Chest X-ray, PA view. Patient: 69 years old, sex M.
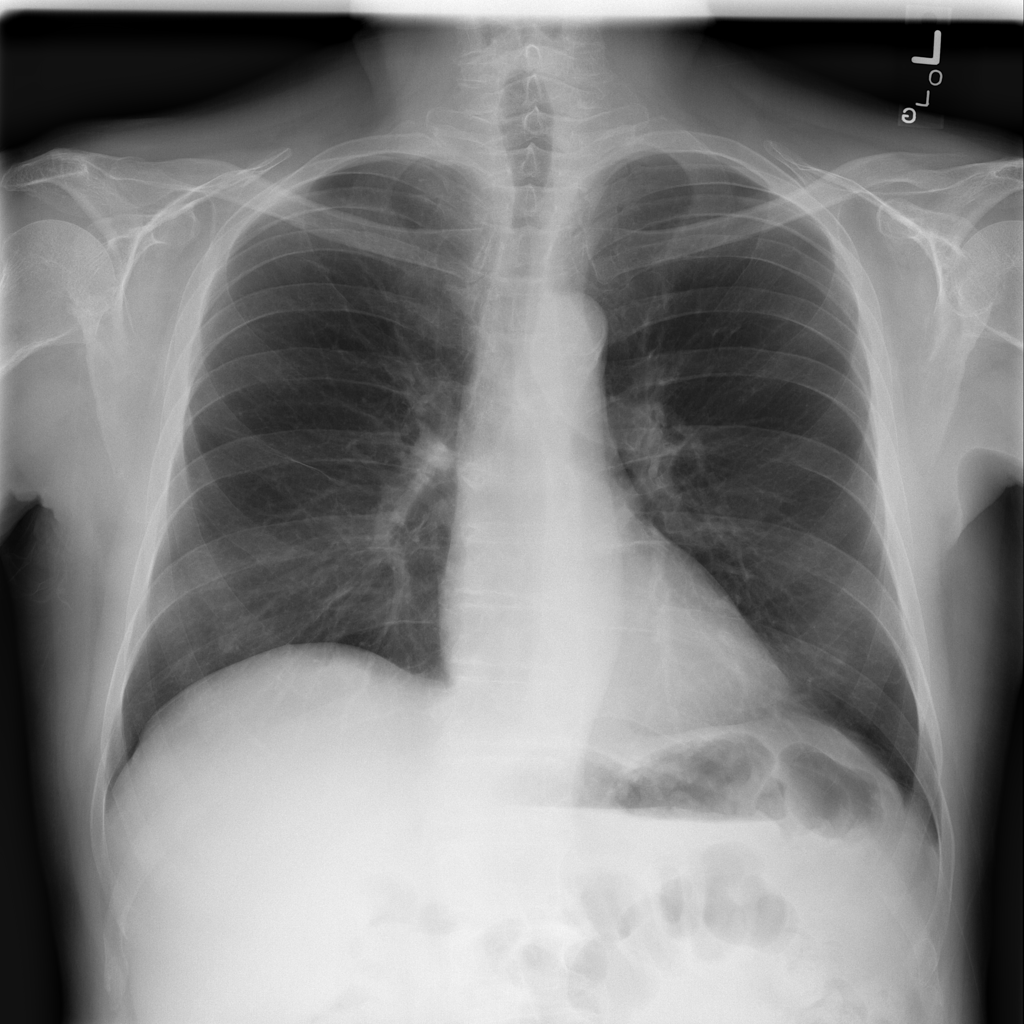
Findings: No Finding